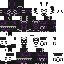
A female skeleton skin with dark skin, wearing brown helmet dressed in a purple armor chest and black pants, featuring a closed mouth.